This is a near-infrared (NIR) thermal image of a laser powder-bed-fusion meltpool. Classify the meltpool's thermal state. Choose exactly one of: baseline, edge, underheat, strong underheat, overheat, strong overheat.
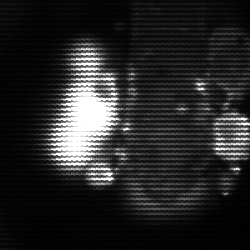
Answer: strong underheat